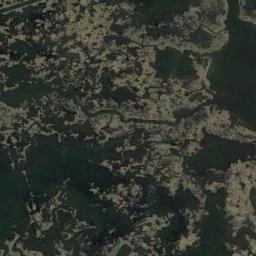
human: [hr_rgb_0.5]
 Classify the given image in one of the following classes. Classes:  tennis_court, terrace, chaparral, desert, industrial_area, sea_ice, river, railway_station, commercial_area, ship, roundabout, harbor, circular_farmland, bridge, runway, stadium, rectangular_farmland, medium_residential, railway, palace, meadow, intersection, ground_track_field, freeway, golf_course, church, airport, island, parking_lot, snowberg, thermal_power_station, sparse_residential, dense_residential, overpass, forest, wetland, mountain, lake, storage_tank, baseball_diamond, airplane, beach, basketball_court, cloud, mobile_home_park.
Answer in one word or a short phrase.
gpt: wetland